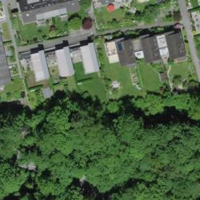
EUNIS habitat code: 55
Species observed at this site:
Fagopyrum esculentum